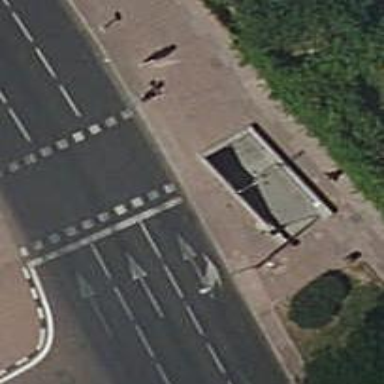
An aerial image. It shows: Subway entrance for railway system.